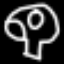
Label: mushroom